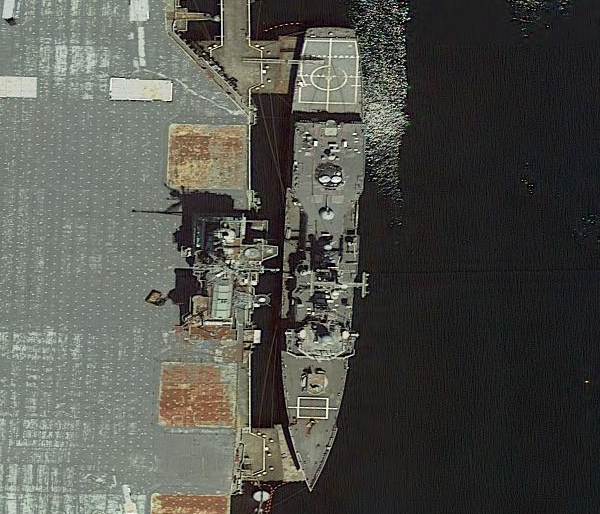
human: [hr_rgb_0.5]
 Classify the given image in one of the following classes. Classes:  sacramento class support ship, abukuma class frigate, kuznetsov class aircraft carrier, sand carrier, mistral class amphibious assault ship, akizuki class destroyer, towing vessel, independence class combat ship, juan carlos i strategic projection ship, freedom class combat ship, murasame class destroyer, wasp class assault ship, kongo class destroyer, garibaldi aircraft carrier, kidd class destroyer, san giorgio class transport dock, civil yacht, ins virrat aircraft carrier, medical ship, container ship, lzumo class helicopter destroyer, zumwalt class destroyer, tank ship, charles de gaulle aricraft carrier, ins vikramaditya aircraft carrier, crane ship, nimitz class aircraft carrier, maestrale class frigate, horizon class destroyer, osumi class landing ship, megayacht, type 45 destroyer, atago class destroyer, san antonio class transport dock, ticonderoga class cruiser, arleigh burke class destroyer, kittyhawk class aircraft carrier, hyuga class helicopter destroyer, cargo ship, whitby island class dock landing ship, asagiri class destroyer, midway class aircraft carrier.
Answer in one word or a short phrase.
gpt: Ticonderoga class cruiser